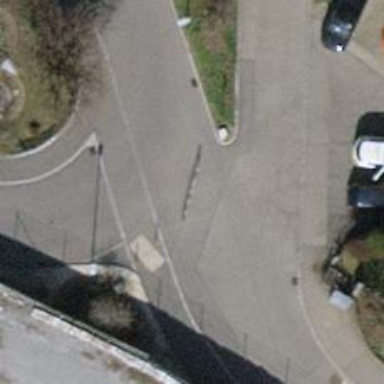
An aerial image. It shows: Bollard barrier.